Question: Greetings dear readers,
I have this query which the team is facing. We are developing a hybrid app for android platform and ran into one issue that seems to get complicated.
Here it goes.
Team is calling static HTML pages(no control on html content modification) in a web view, the html page content involves images which are taken from asset folder. Now when we are debugging the application on android device, asset folder images are getting copied automatically in gallery.
I am not a native coder but it seems asset folder images will be copied automatically. Please correct me if I am wrong. Is there any way, When I debug my app on device I could restrict this automatically copying of asset images to device gallery.
As I am not from Android, this might be the silly question but any help in this scenario would be highly appreciated.
I have researched on google to find out possible fix but unable to find one.
Guys, please suggest.....Any leads on this....

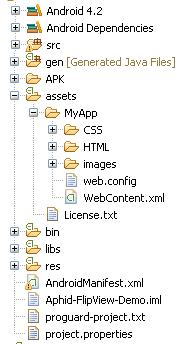
Answer: If you don't want your photos being accessible from gallery, add .nomedia file to the folder copied onto the device. This will prevent photos from appearing into gallery.